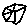
Label: hexagon